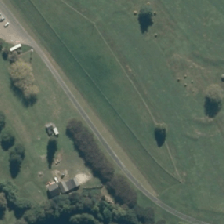
Land cover: urban_parkland